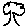
Label: tree